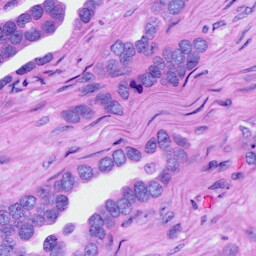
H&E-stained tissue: Ovarian